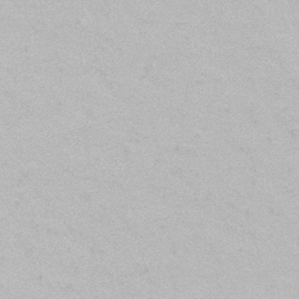
Label: frost